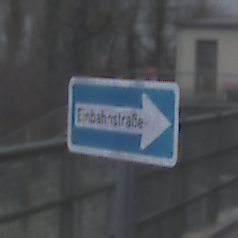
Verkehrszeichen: EinbahnstrasseRechtsweisend
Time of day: MorningAfternoon
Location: Outdoor (Suburban)
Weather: Overcast
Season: NotSpecified
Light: Natural